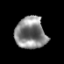
Tissue: prostate
Cell type: Endothelial cells
Senescence score: 0.3149
Nuclear area (px): 964
Mean DAPI intensity: 134.285